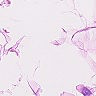
Metastatic tissue present: no